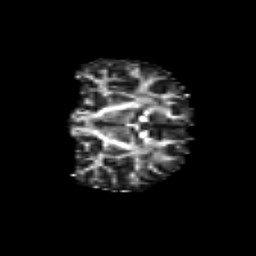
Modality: FA
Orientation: coronal
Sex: female
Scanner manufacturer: siemens
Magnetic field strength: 3 T
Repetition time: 5 s
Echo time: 0.071 s